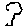
Label: tree